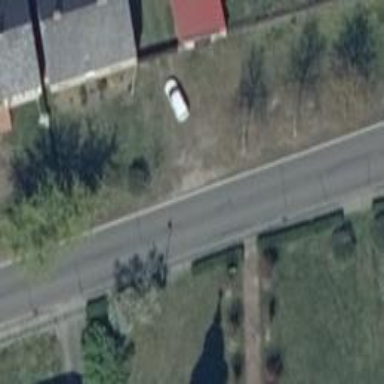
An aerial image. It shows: Footway along the road.